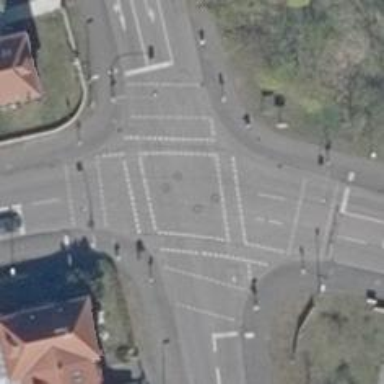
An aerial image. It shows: Road with traffic signals for signaling.